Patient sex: M
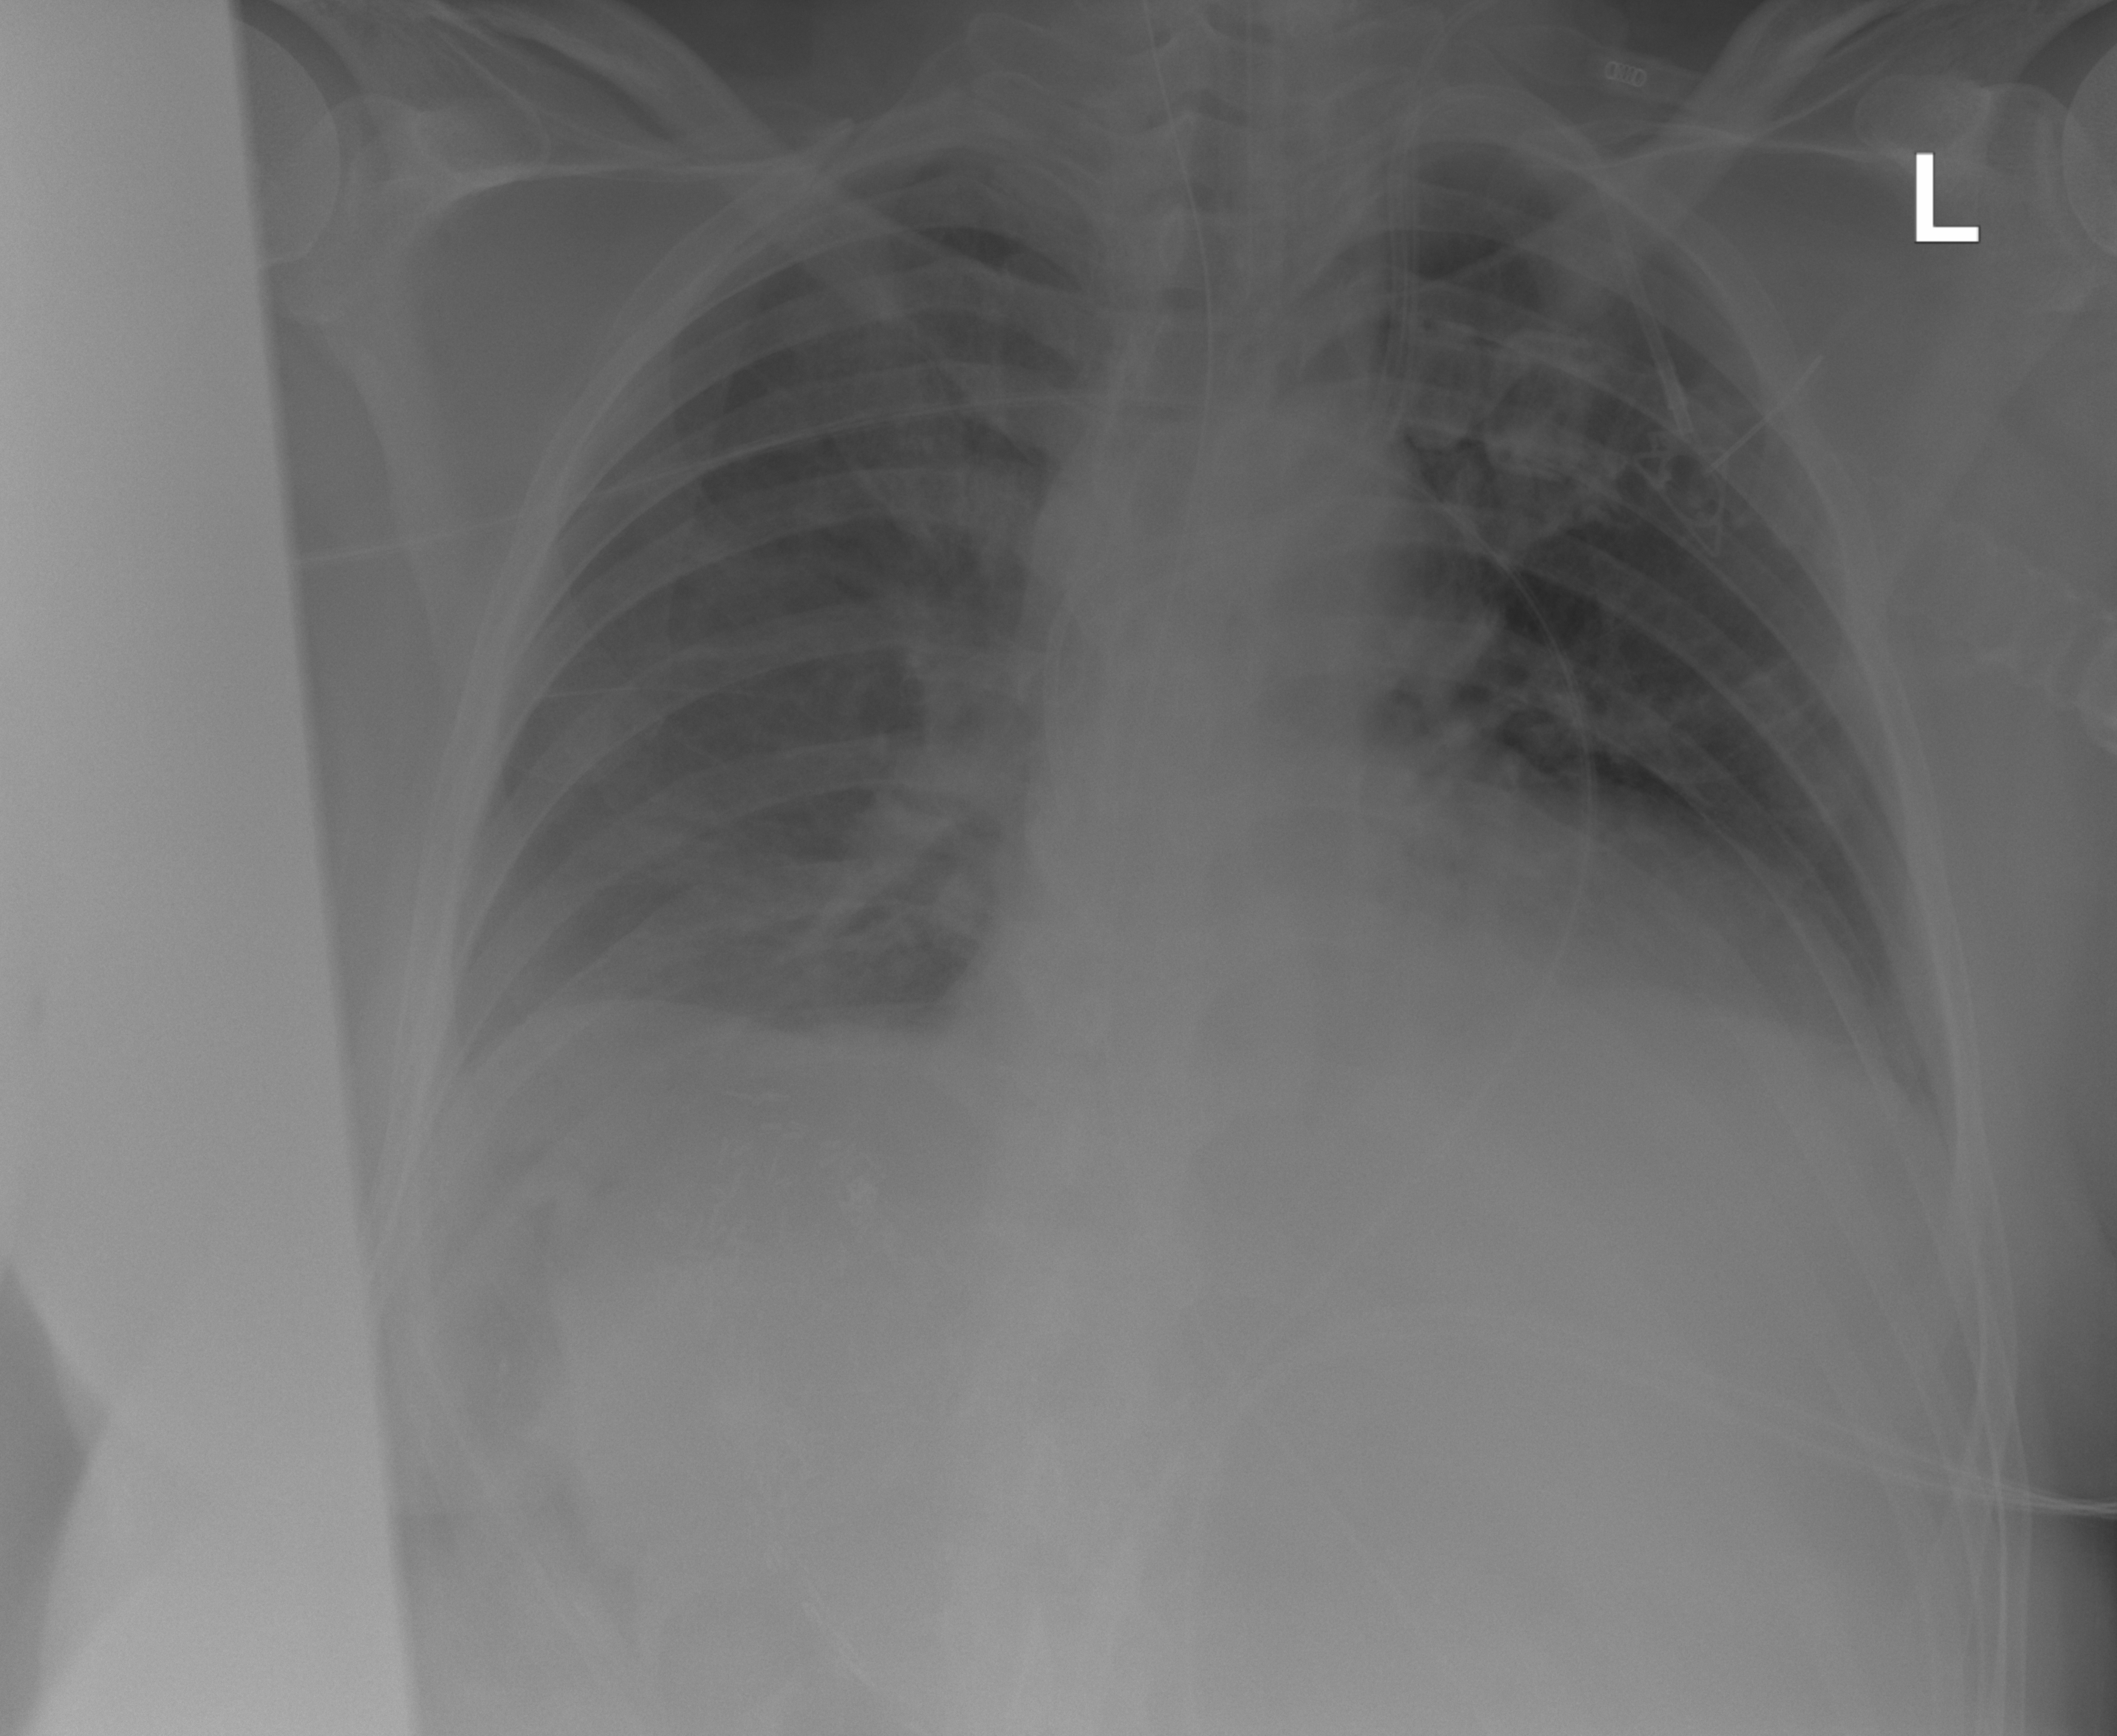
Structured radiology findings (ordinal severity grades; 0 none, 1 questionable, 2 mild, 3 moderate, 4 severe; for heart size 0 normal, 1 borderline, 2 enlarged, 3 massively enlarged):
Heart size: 2
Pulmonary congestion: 2
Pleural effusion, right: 1
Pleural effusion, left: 2
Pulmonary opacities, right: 2
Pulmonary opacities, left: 2
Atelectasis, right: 2
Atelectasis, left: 2